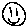
Label: smiley face